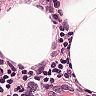
Metastatic tissue present: no